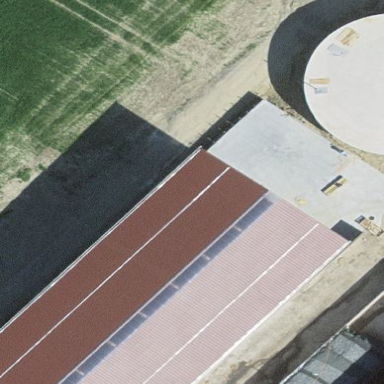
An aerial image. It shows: Farm auxiliary building.